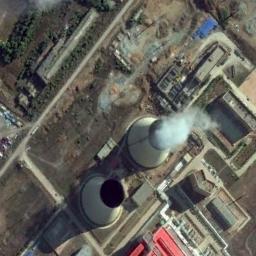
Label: thermal_power_station